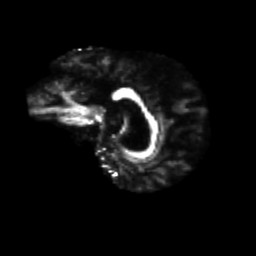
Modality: FA
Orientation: sagittal
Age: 75
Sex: male
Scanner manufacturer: siemens
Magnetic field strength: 3 T
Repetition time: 4.71 s
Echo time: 0.0906 s